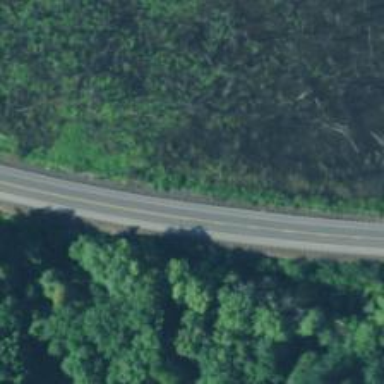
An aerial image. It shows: Asphalt road classified as primary highway.